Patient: sex M, age 40
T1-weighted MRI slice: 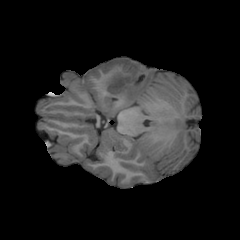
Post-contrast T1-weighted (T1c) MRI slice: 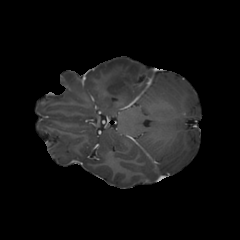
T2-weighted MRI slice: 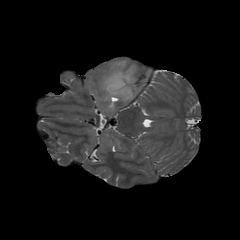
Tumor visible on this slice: yes
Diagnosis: Astrocytoma, IDH-mutant
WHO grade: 3